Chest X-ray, PA view. Patient: 41 years old, sex M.
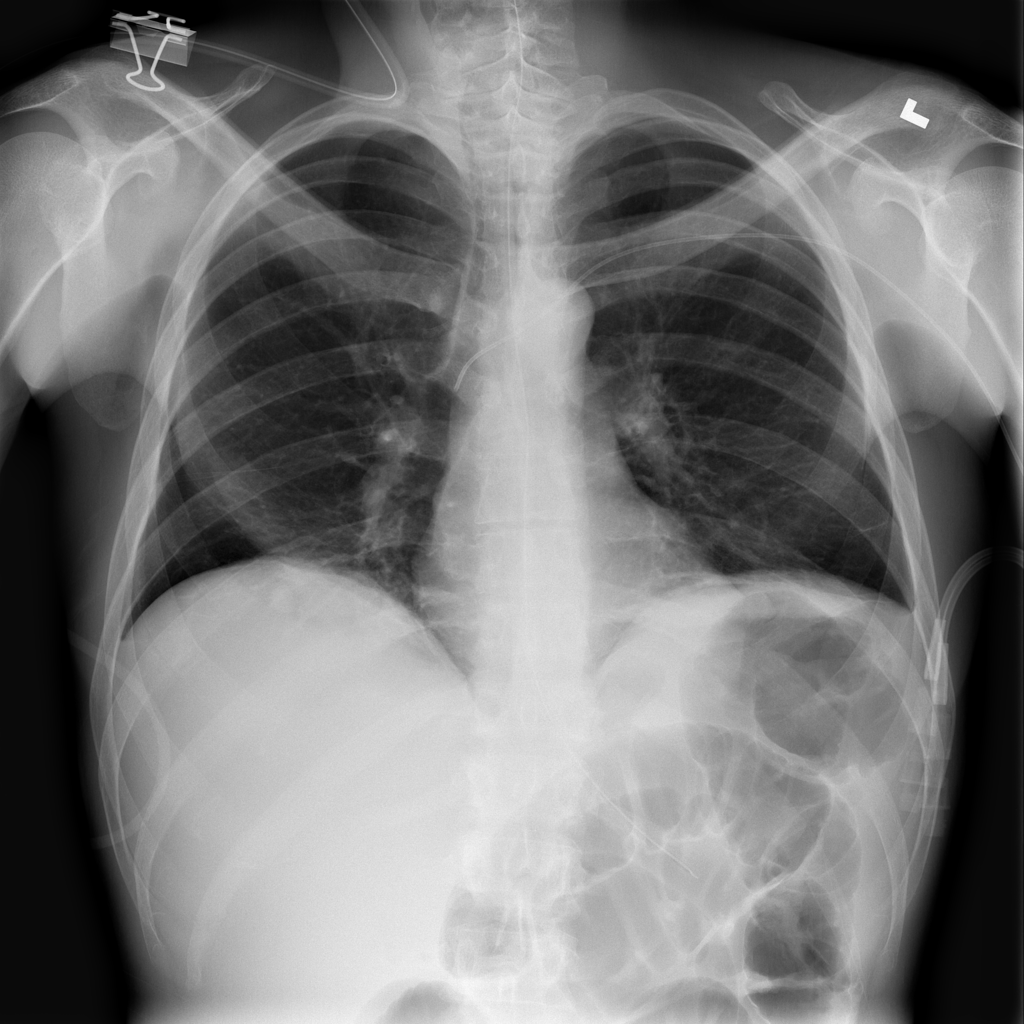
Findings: Infiltration